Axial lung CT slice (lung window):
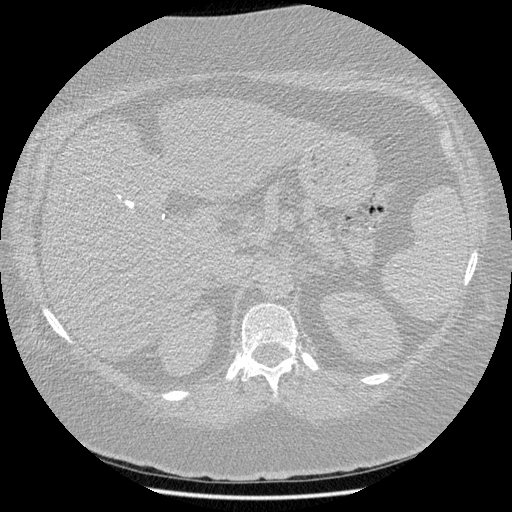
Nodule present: no